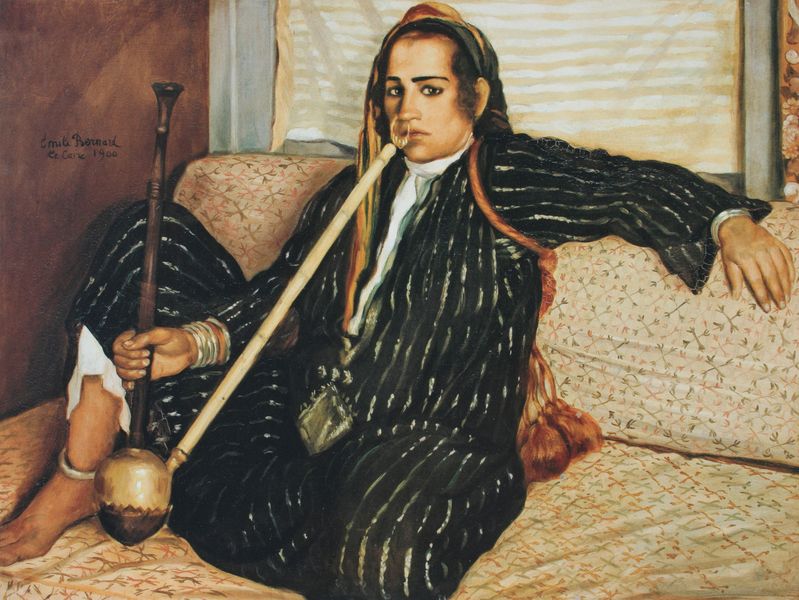
Titel: Haschischraucherin
Künstler: Emile Bernard
Standort: Paris
Institution: Musée d'Orsay
Schlagwörter: gemälde, hand, mann, schatten, weiß, ocker, braun, fenster, frau, hintergrund, licht, mund, nase, orange, schmuck, schwarz, zimmer, blick, schleier, tuch, beige, muster, hemd, jung, wand, augen, inkarnat, silber, bildnis, hände, portrait, porträt, signatur, vorhang, öl, gewand, mantel, sitzend, brosche, lippen, seide, sofa, kette, bonnard, pfeife, rauchen, brauen, pupillen, gestreift, streifen, bronze, couch, wange, knöchel, divan, barfuss, diwan, fuss, orient, halbmond, armreif, anhänger, amulett, fingernägel, rauchend, design, elfenbein, blase, wasserpfeife, kaftan, orientale, pfeifenraucher, armreife, inderin, nasenring, fußband, emile bernard, fussreif